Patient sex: F
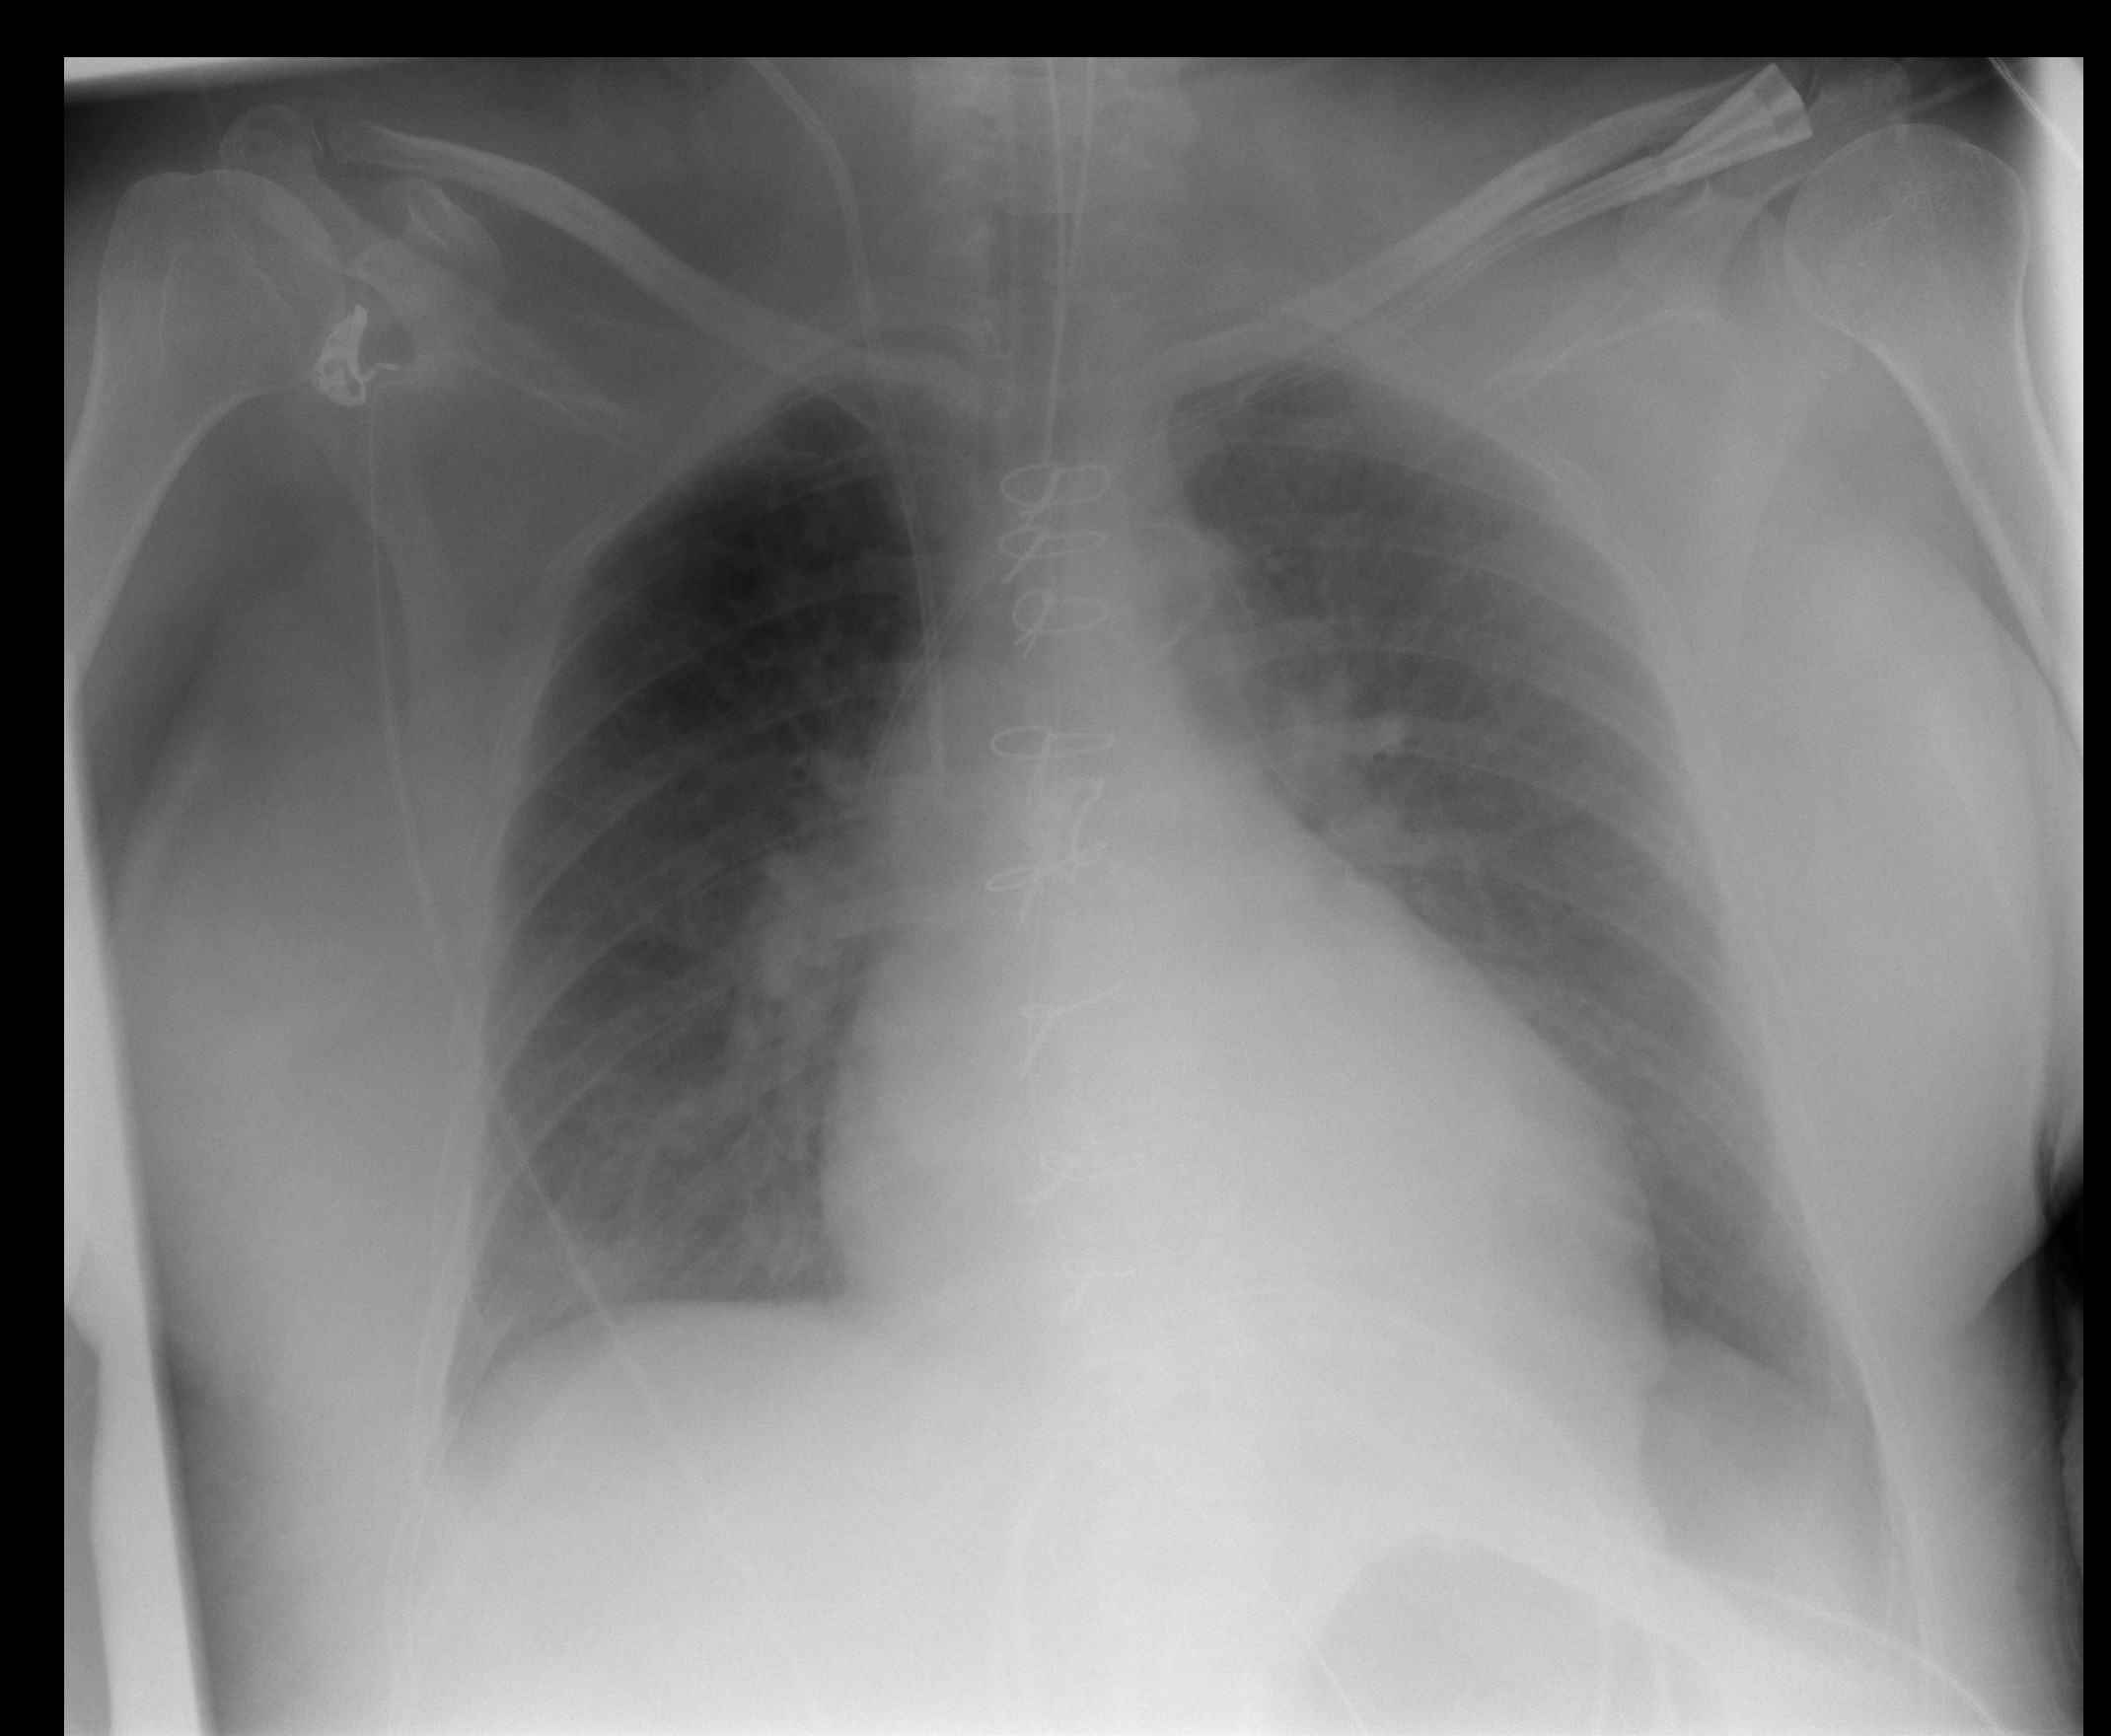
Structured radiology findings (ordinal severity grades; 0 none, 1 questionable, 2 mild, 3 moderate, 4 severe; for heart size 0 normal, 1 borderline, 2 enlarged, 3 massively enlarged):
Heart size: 2
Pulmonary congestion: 2
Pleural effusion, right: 1
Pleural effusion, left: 2
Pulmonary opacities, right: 1
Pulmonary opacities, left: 1
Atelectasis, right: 3
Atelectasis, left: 2